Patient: sex M, age 46
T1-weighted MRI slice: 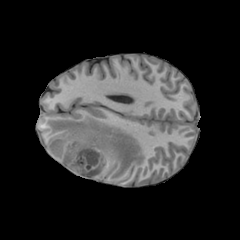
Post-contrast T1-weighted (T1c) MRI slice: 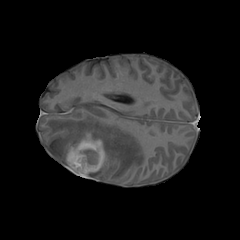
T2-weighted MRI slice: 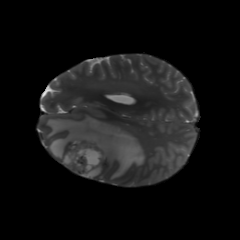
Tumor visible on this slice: yes
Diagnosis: Glioblastoma, IDH-wildtype
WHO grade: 4